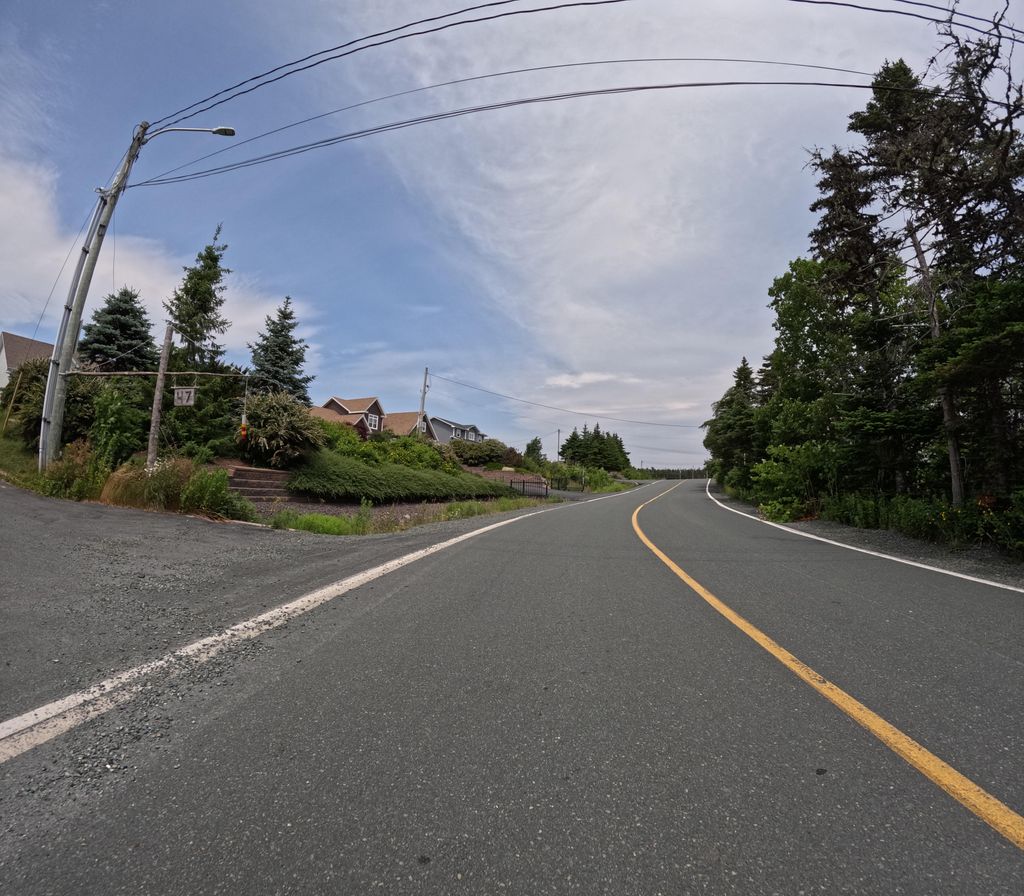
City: st_johns